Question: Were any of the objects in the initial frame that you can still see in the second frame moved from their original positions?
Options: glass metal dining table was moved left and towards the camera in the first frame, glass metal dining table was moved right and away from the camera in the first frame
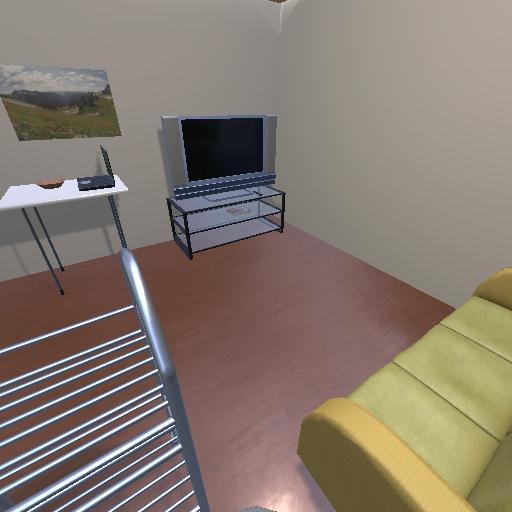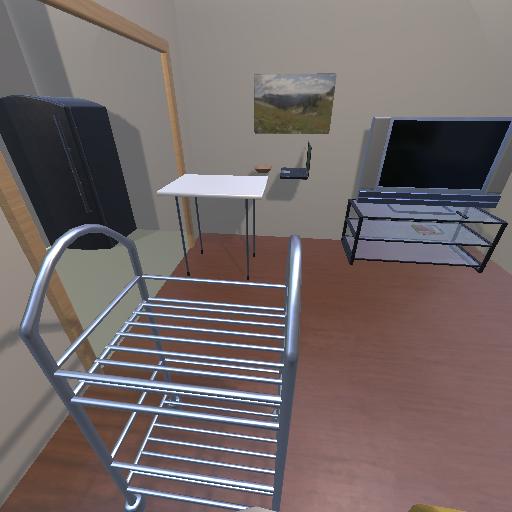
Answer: glass metal dining table was moved left and towards the camera in the first frame